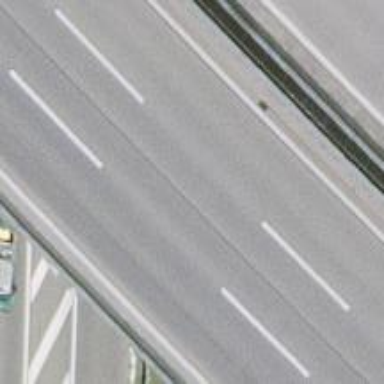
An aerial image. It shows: Asphalt bridge on motorway.